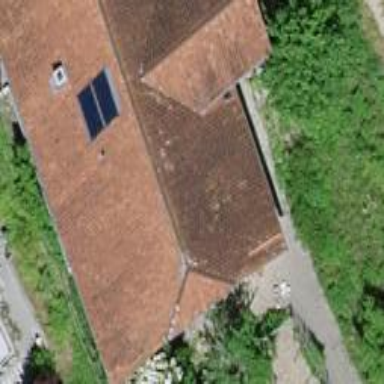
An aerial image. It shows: Farm building.